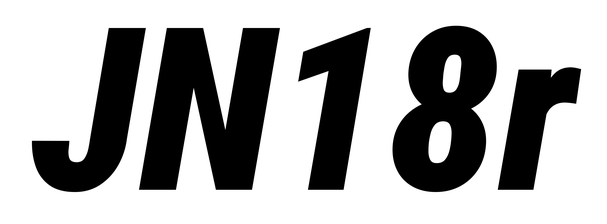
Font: Roboto-Italic_Condensed_Black_Italic